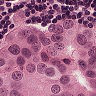
Metastatic tissue present: yes